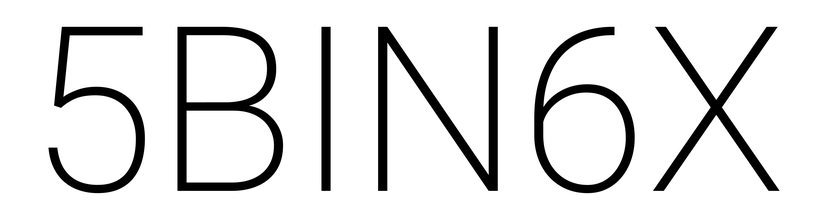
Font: Roboto_ExtraLight